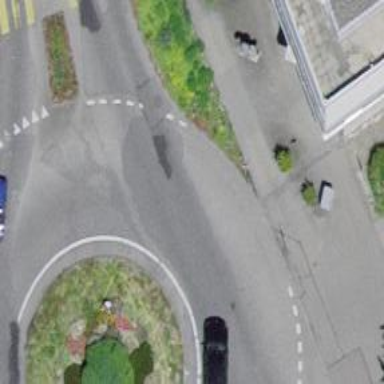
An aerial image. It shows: Tertiary road leading to roundabout.